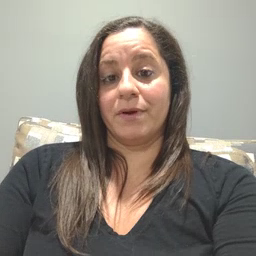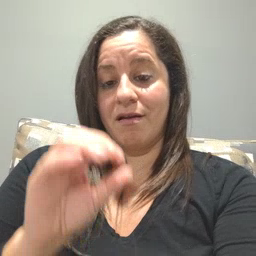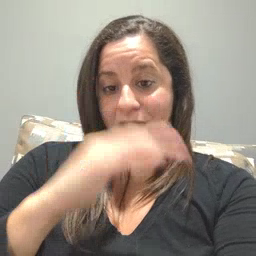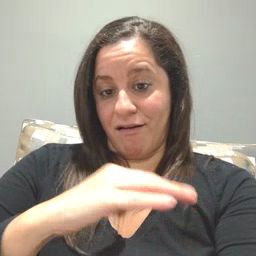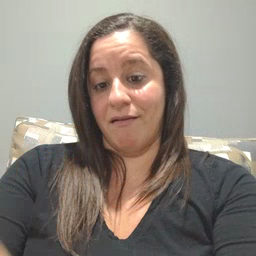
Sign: on